Interaction volume radius: 10 \u00c5
Interaction volume height: 15 \u00c5
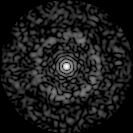
Disorder parameter: 0.8339